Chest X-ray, PA view. Patient: 49 years old, sex M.
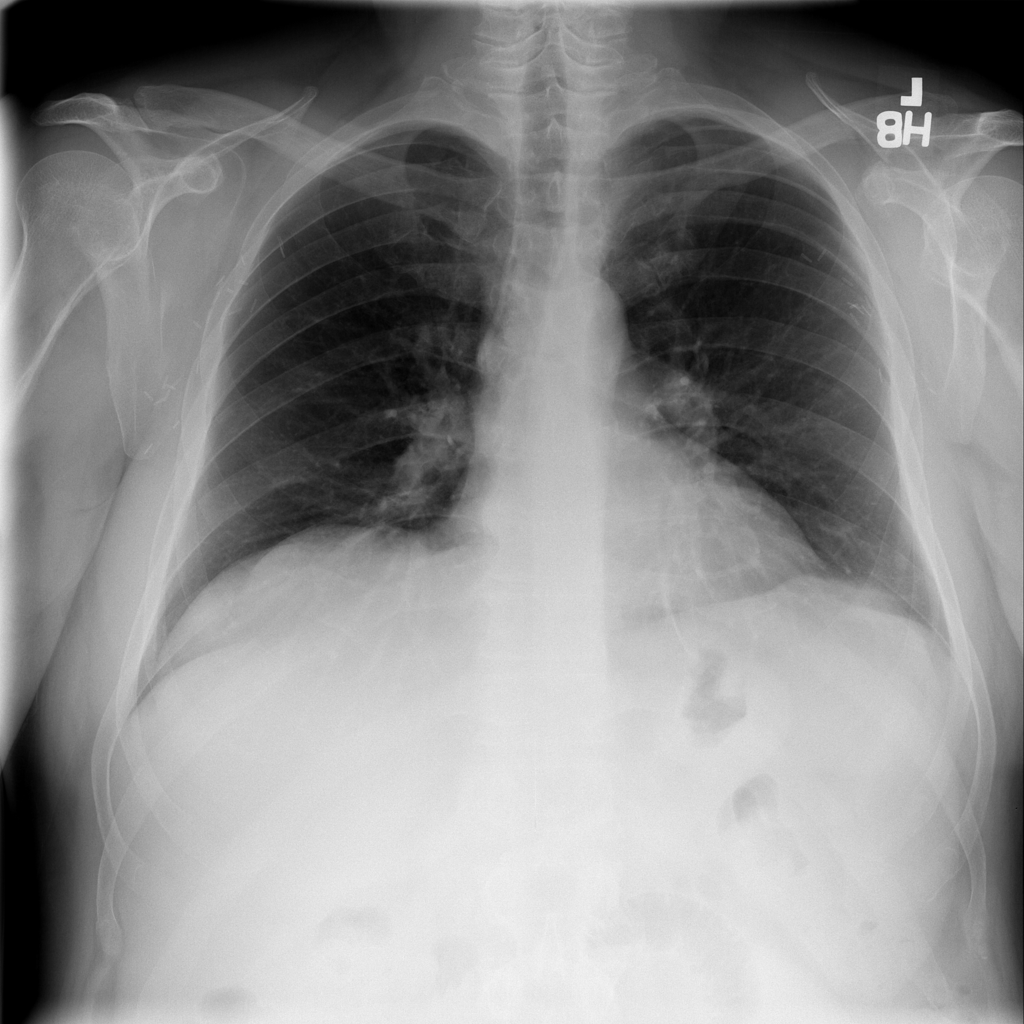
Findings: Atelectasis